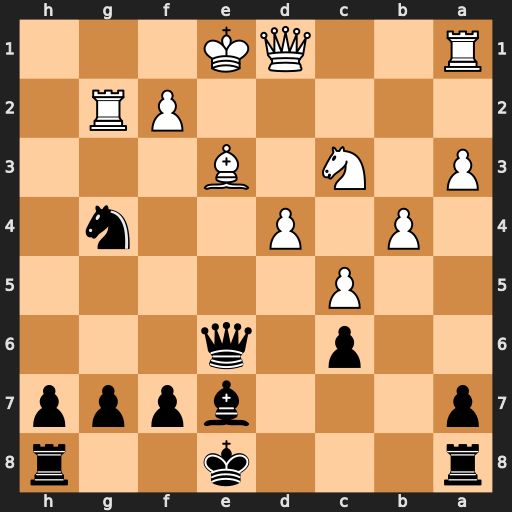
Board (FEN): r3k2r/p3bppp/2p1q3/2P5/1P1P2n1/P1N1B3/5PR1/R2QK3
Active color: b
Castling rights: Qkq
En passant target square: -
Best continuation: Nxe3 fxe3 Qxe3+